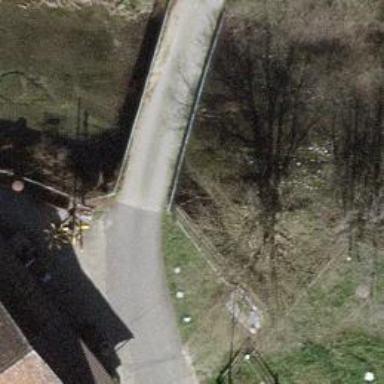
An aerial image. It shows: Bridge supported by pillars.